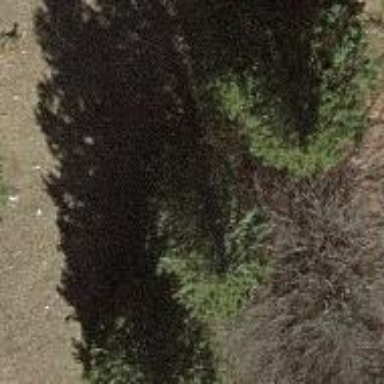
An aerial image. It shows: Single tag "natural: tree."